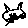
Label: cat